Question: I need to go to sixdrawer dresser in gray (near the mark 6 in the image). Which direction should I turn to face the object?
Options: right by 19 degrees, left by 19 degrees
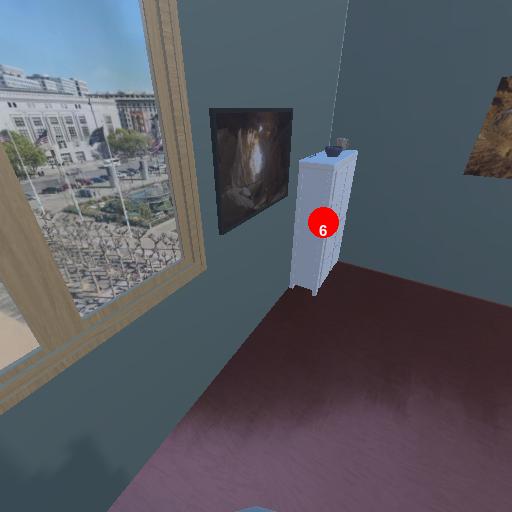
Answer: right by 19 degrees